Question: I'm working on a test automation for a web gui. It's a large product so it's important to design a good software architecture. First i have decided to isolate test data from test logic. After that i want to build classes in oop style which helps to handle changes in short time.
I have the following gui design:

I think i should isolate the menu, navigation and toolbar in extra classes, because so there is only one place to handle changes. I don't know if it is the best way to handle it. Are there other options to deal with?
PS: I'm using Squish Gui Test Automation Tool with python
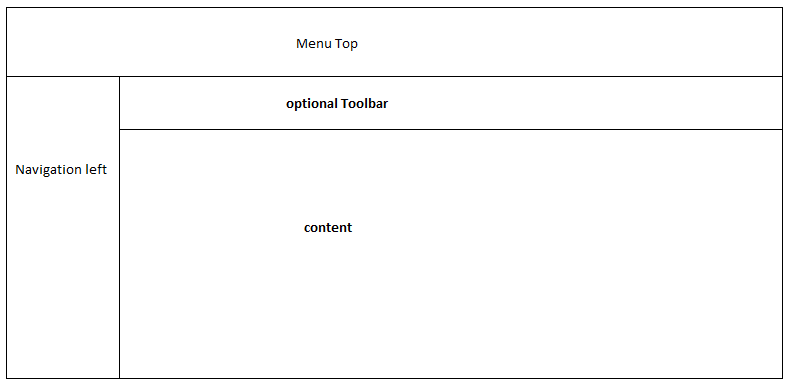
Answer: At the end i'm using an abstraction layer between web application and test logic. The test developer only use methods from abstraction classes.
The advantage is that no test developer have to understand the structure of the web application.
After 4 weeks of work with this layer it's possible to create and handle our tests really fast.